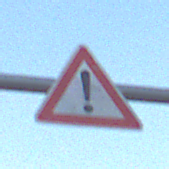
Verkehrszeichen: Gefahrenstelle
Umgebung: Outdoor, Nature
Tageszeit: SunriseSunset
Wetter: Clear
Licht: Natural
Jahreszeit: NotSpecified
Kontrast: LowContrast